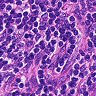
Metastatic tissue present: no